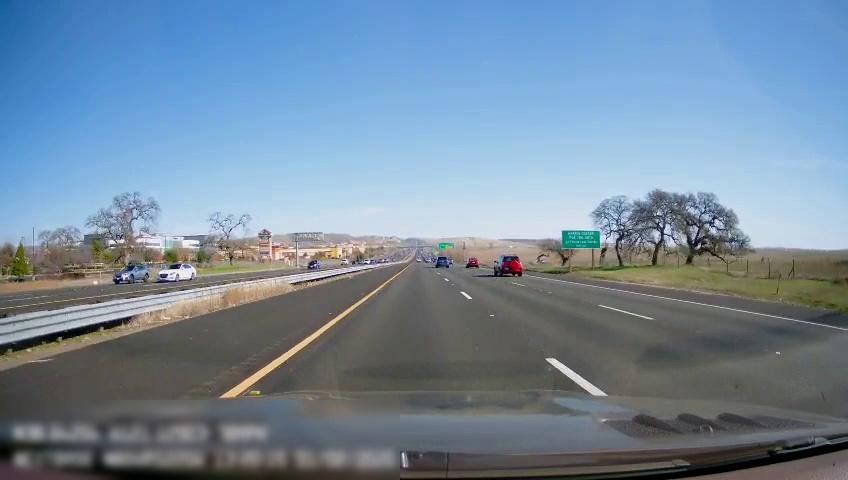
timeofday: Day
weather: Sunny
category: Drivable Space
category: Drivable Space
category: Vehicles | SUV
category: Vehicles | SUV
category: Vehicles | SUV
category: Vehicles | Car
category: Vehicles | Car
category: Vehicles | Car
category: Vehicles | Car
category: Lanes | Opposite Lane
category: Lanes | Opposite Lane
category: Lanes | Current Lane
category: Lanes | Current Lane
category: Lanes | Alternate Lane
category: Lanes | Alternate Lane
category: Traffic | Signs
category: Traffic | Signs